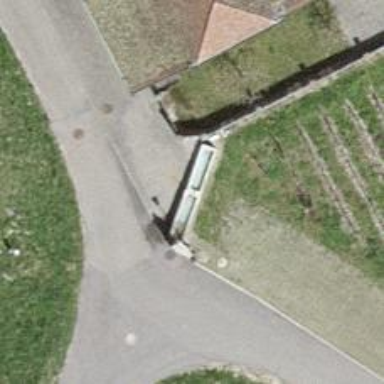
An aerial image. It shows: Fountain.